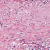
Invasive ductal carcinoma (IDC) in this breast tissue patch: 1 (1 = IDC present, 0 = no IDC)